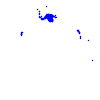
Particle: electron